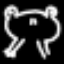
Label: frog